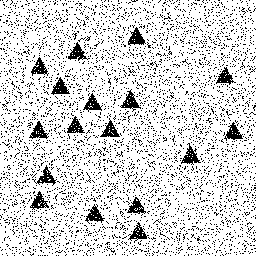
Squares: 0
Triangles: 17
Stars: 0
Total shapes: 17